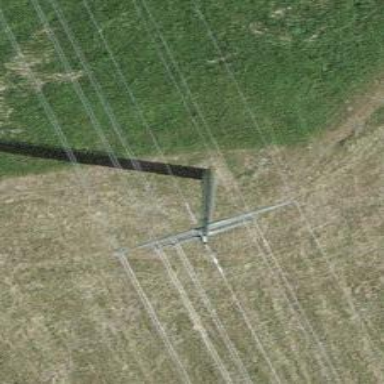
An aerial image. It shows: Power tower.